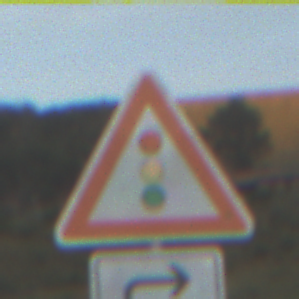
Verkehrszeichen: Lichtzeichenanlage
Zusatzzeichen unten: RichtungsangabeDurchPfeile5
Umgebung: Outdoor, RoadRail
Tageszeit: SunriseSunset
Wetter: PartlyCloudy
Licht: Natural
Jahreszeit: NotSpecified
Kontrast: LowContrast